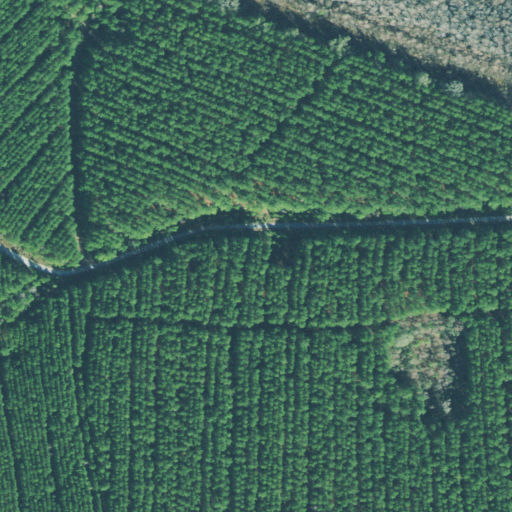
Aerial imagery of island in Georgia named Buck Island containing evergreen forest and woody wetlands